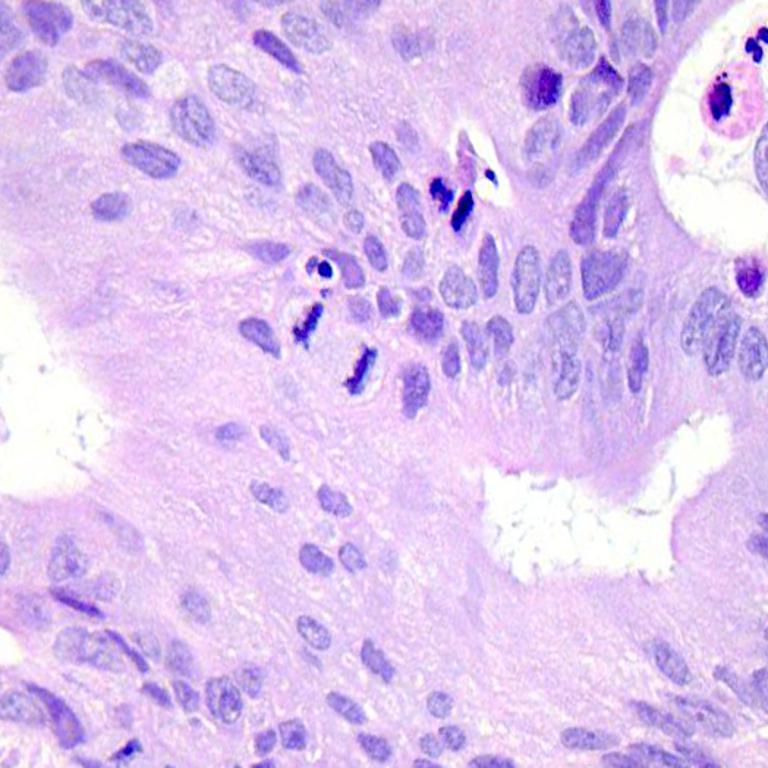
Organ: colon
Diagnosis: adenocarcinomas